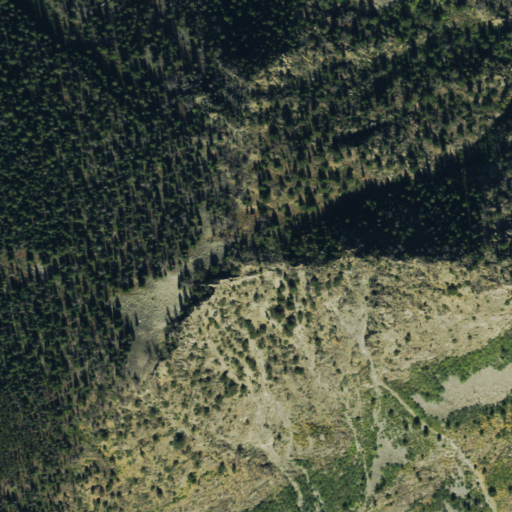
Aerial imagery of mountain in Colorado named Wichita Mountain containing evergreen forest, shrub, and grassland